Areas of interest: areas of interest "Medical"
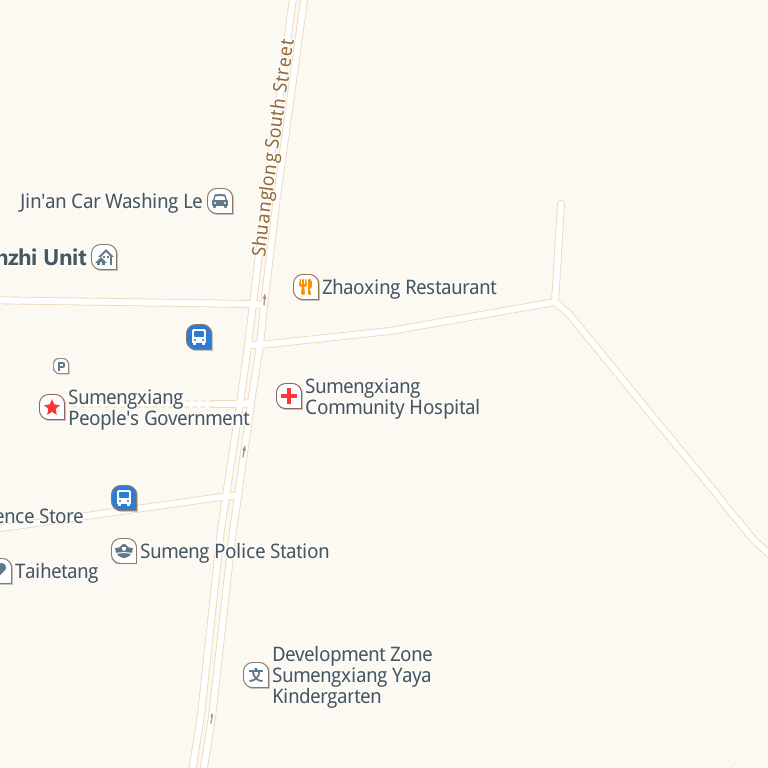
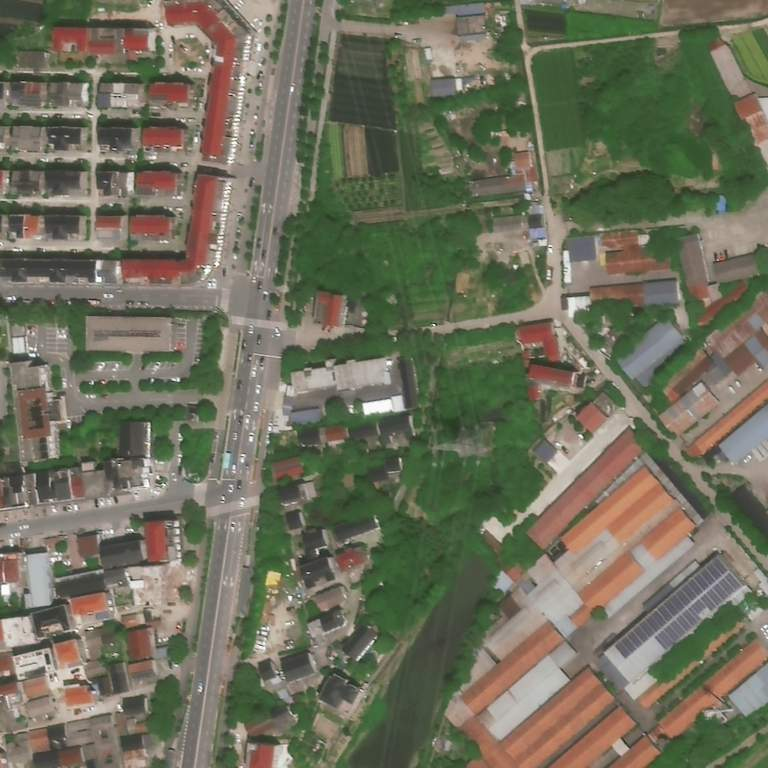